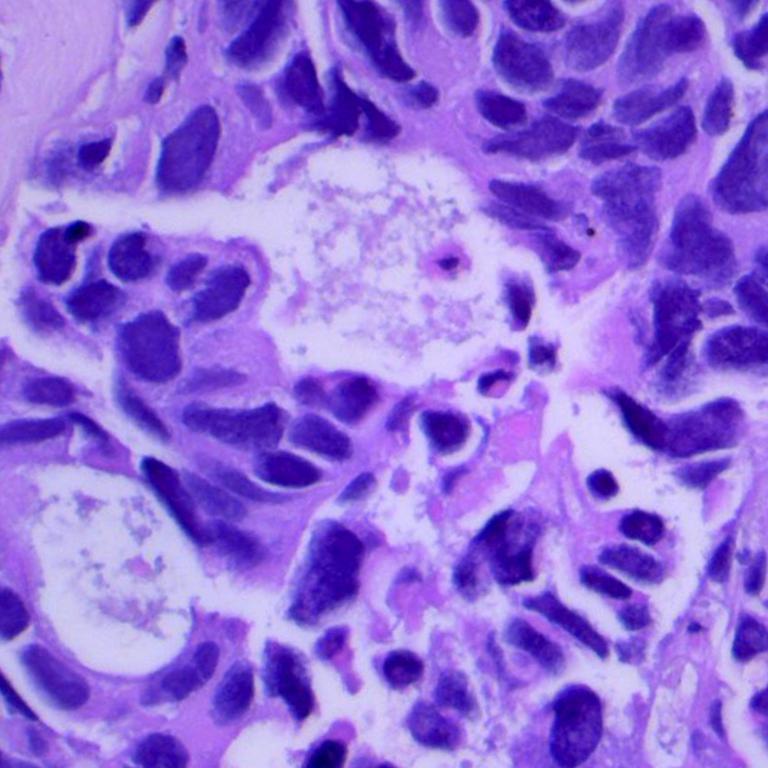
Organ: lung
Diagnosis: adenocarcinomas